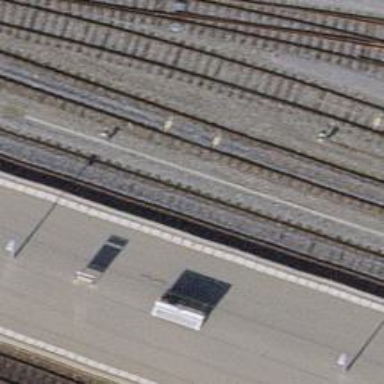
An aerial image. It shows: Public transport stop position along the railway.